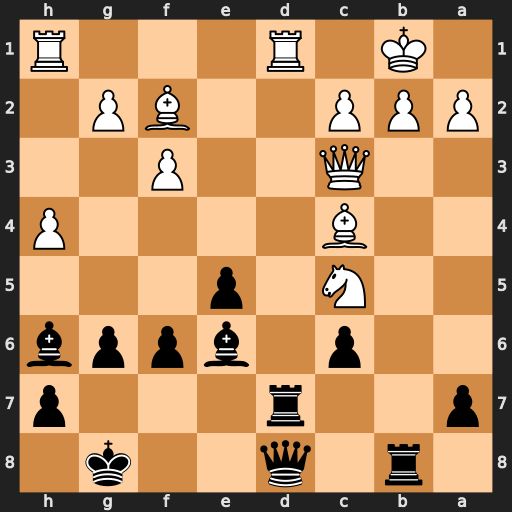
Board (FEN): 1r1q2k1/p2r3p/2p1bppb/2N1p3/2B4P/2Q2P2/PPP2BP1/1K1R3R
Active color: b
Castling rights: -
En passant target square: -
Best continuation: Rxd1+ Rxd1 Qxd1#